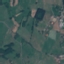
Label: Pasture